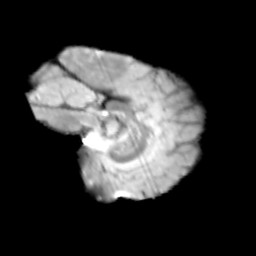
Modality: T2w
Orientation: sagittal
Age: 11
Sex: male
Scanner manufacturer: siemens
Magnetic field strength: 3 T
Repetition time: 3.8 s
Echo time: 0.07 s